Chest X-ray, AP view. Patient: 59 years old, sex F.
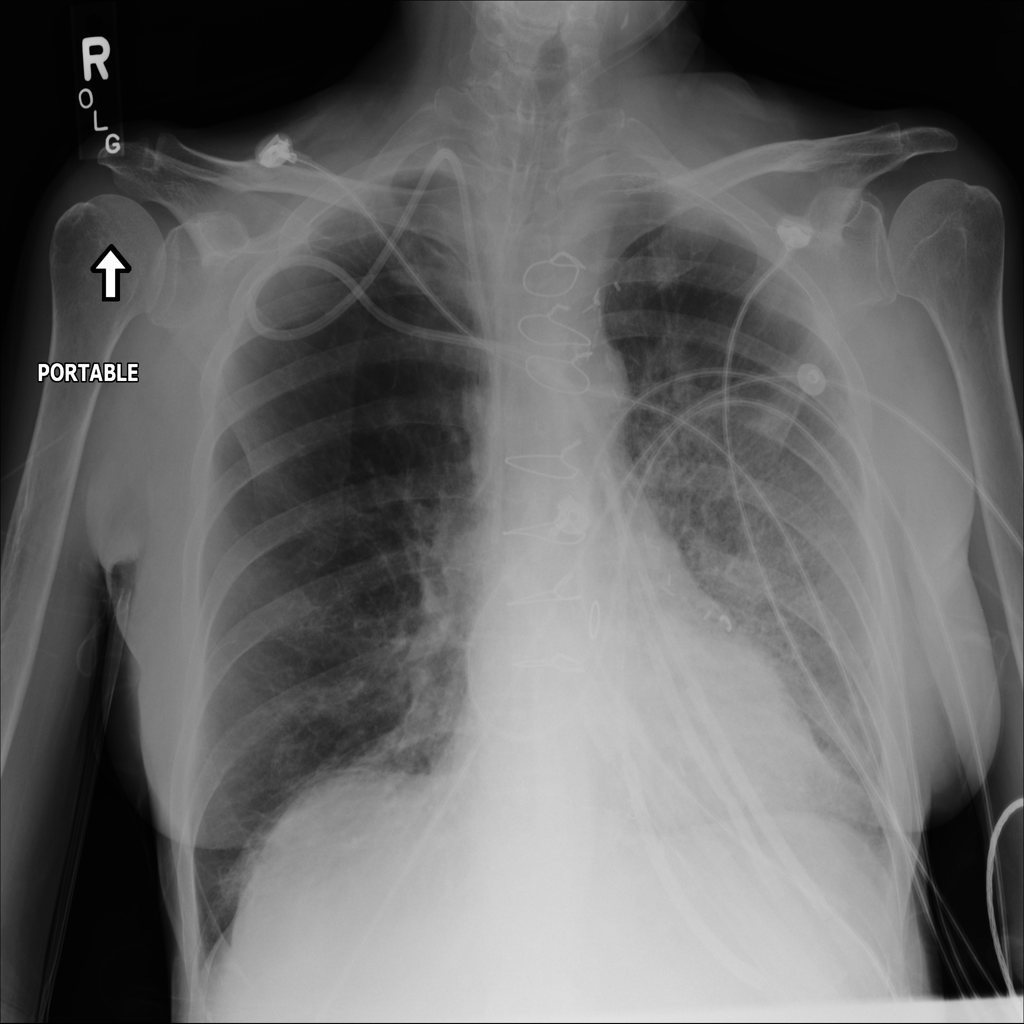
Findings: No Finding